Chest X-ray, PA view. Patient: 54 years old, sex M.
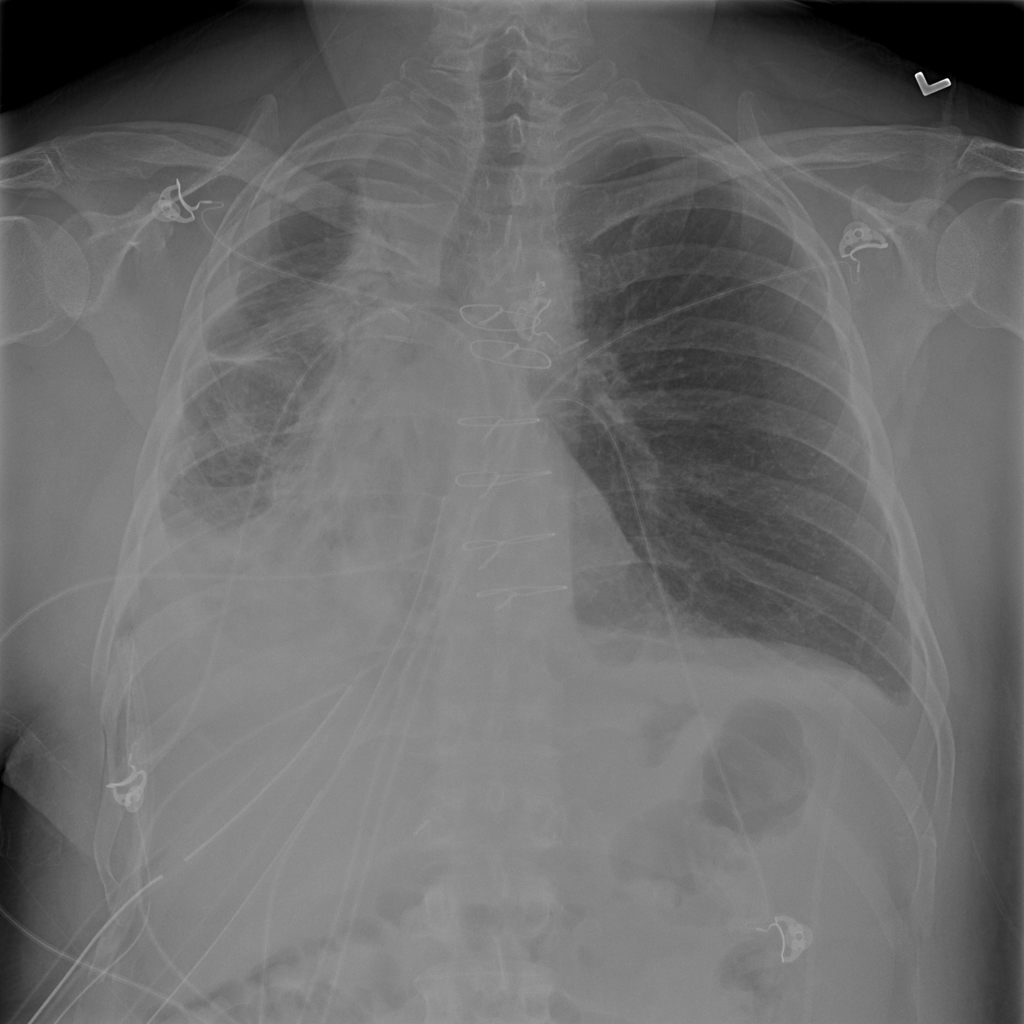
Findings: No Finding